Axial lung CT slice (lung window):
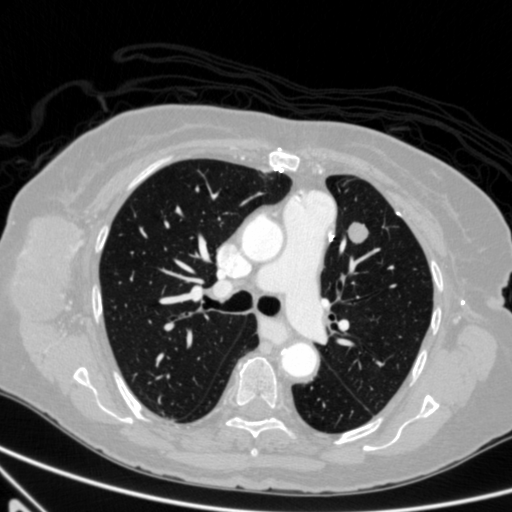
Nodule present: yes
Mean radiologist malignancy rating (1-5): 4